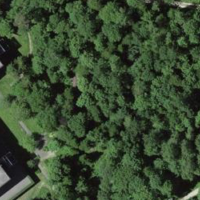
EUNIS habitat code: 41
Species observed at this site:
Lamium galeobdolon